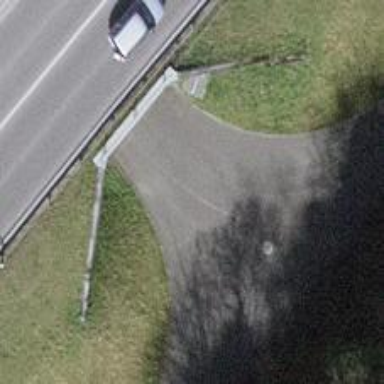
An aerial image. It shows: Unclassified road with tunnel.